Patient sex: M
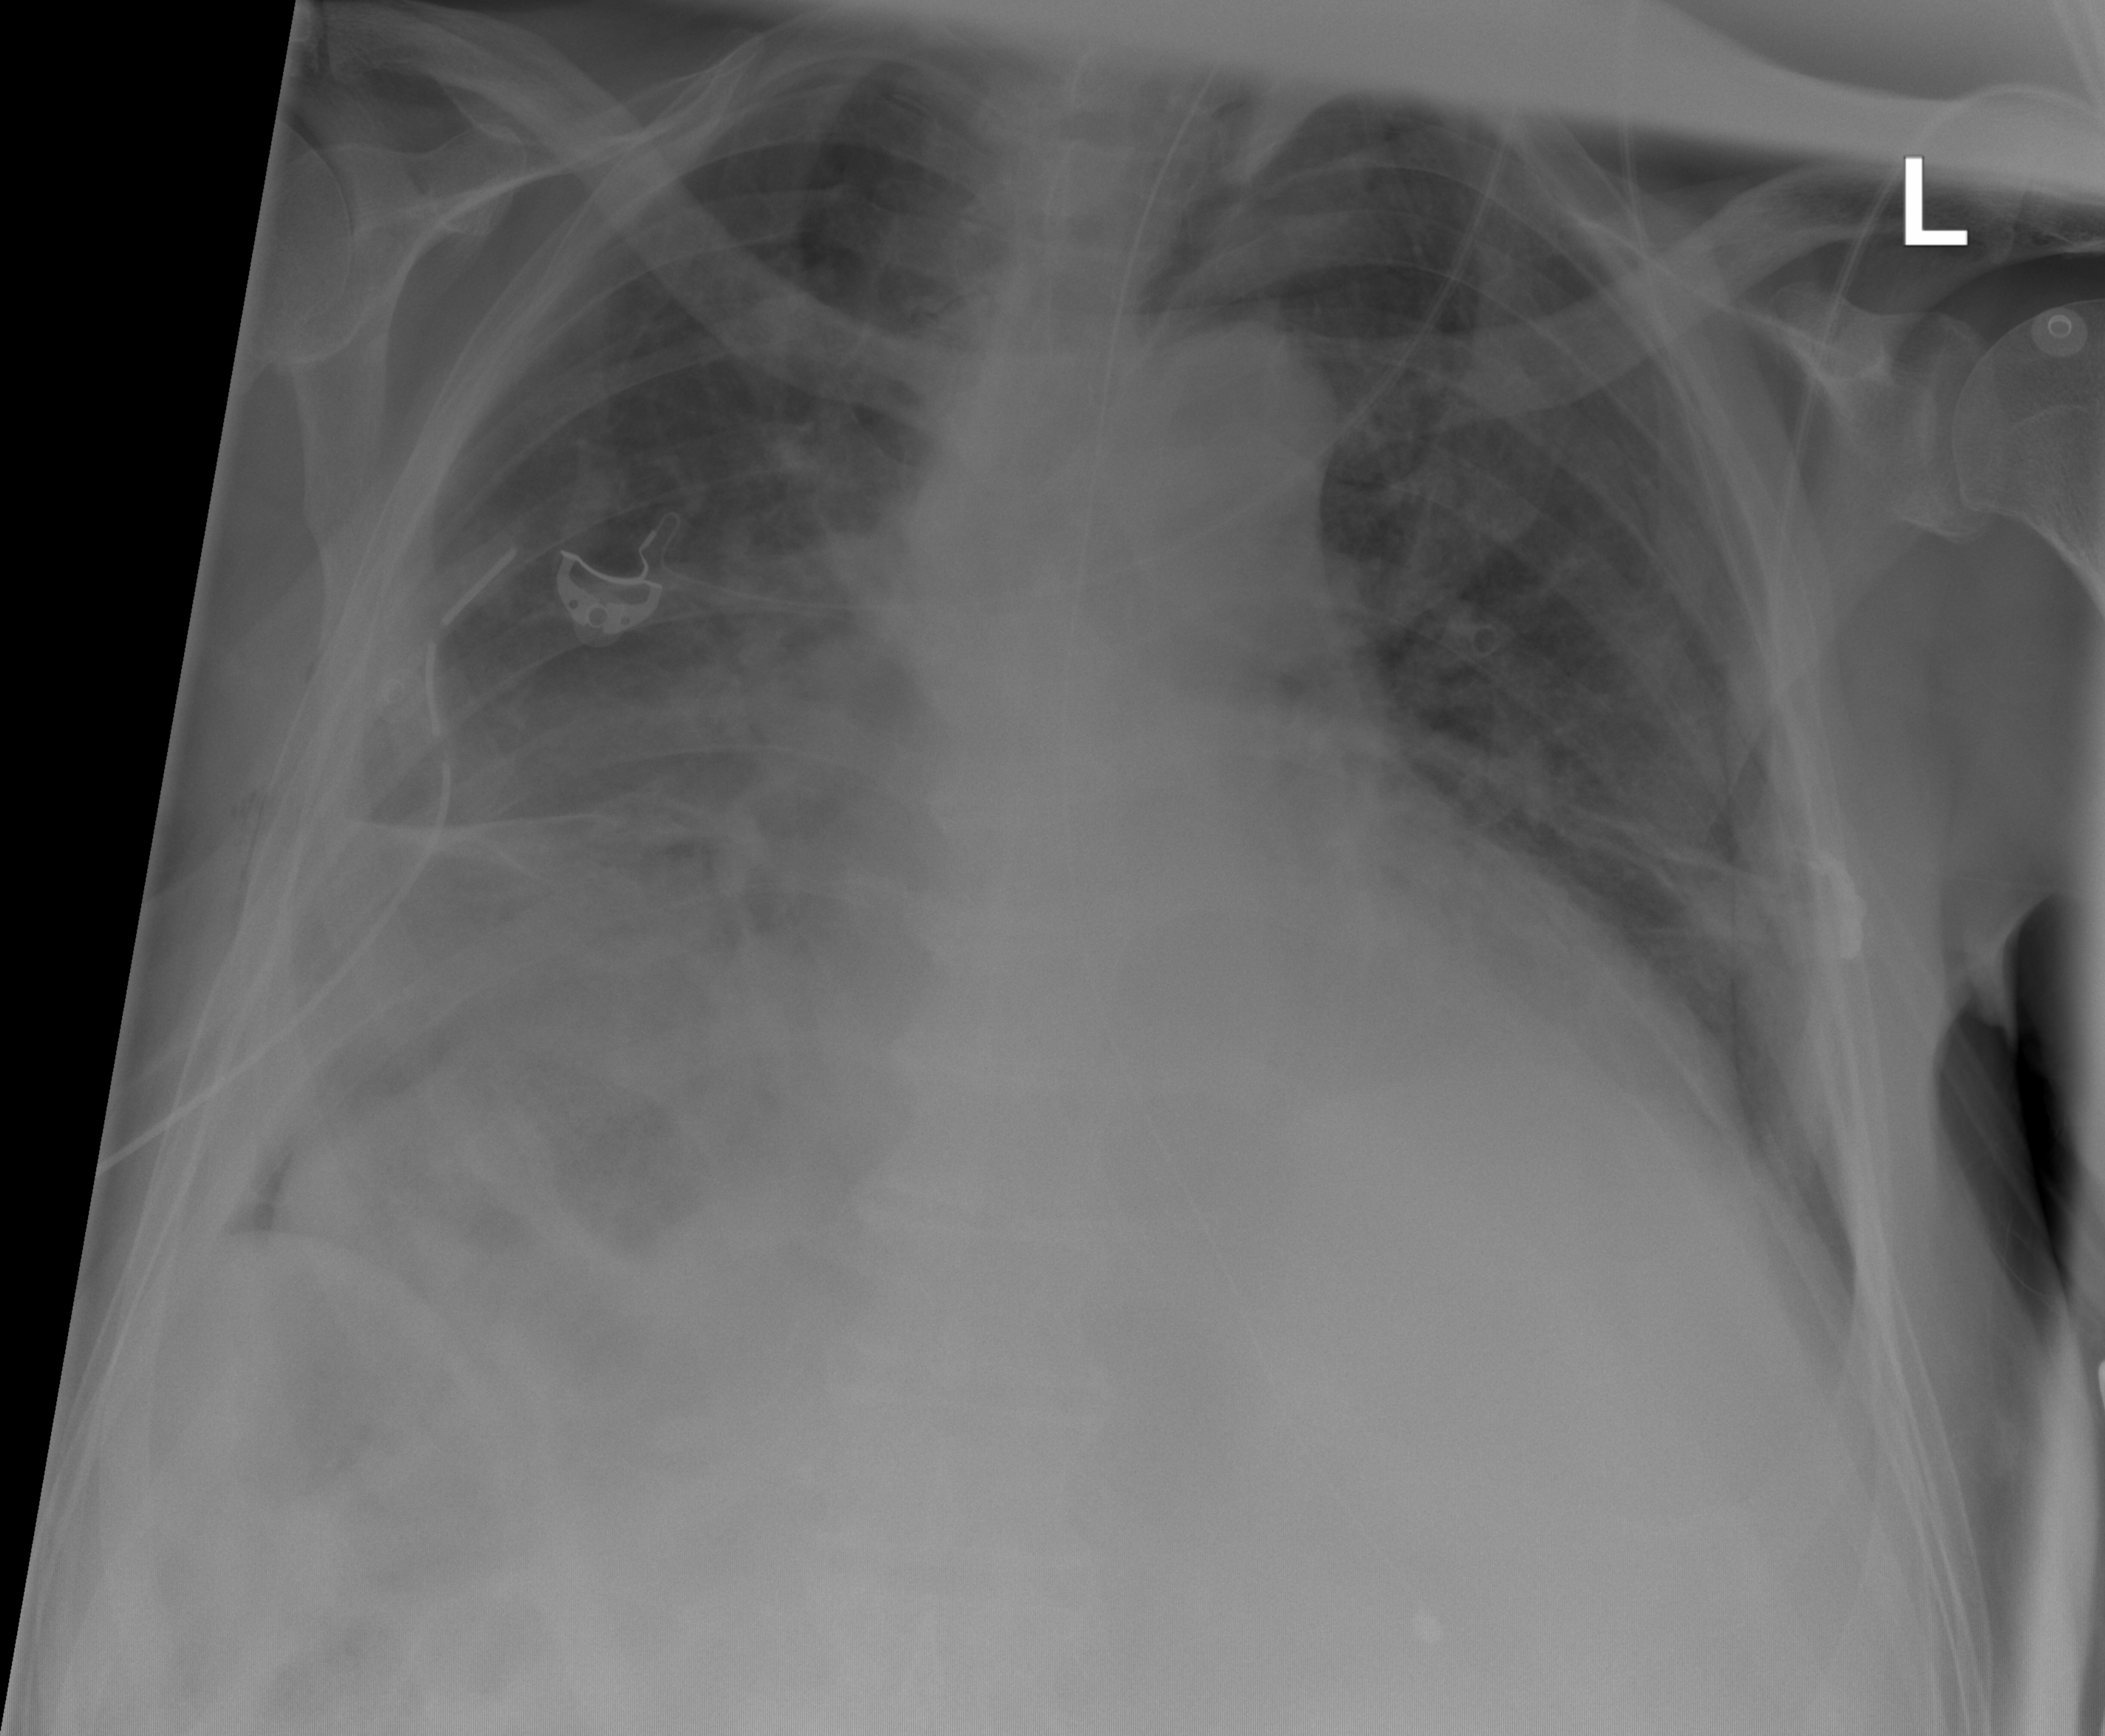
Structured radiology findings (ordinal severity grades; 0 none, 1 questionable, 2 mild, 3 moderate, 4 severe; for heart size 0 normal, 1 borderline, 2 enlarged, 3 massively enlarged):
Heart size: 3
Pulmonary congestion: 0
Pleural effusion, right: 2
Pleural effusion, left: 1
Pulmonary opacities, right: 2
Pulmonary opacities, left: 0
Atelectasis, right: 3
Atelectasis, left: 2